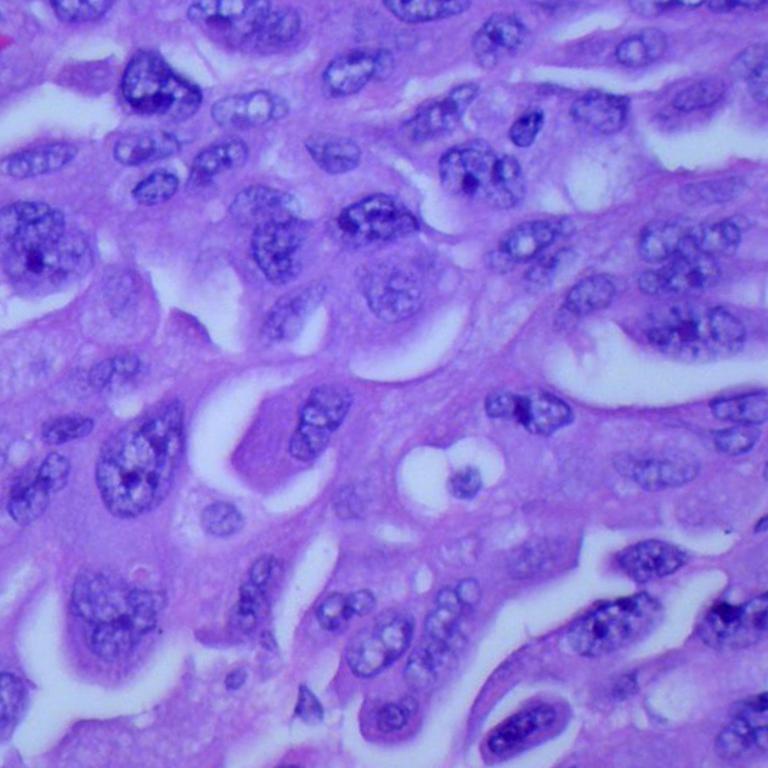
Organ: lung
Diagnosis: adenocarcinomas